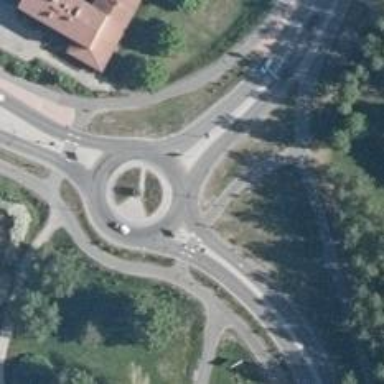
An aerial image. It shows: Secondary road made of asphalt leading to roundabout.